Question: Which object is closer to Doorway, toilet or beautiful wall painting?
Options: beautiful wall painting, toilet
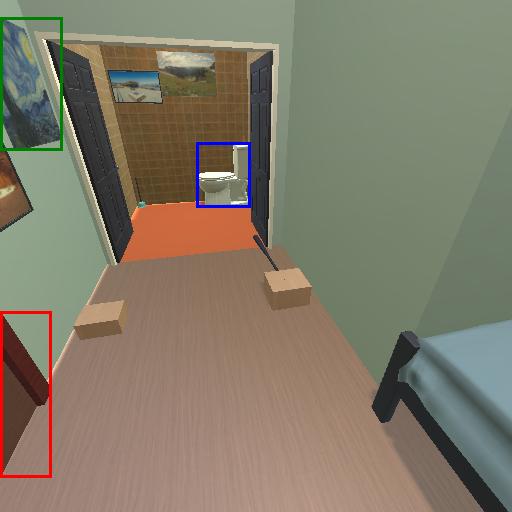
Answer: beautiful wall painting